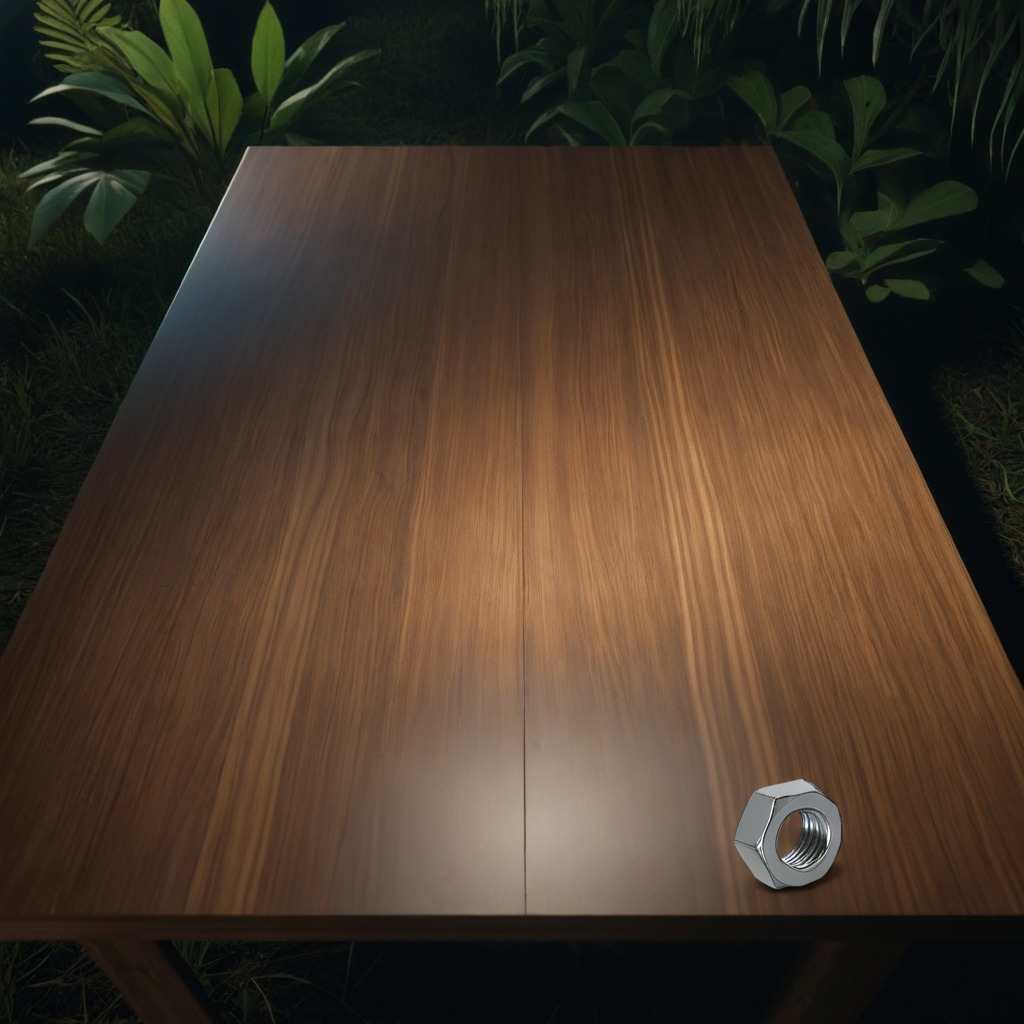
A metal nut lies on a wooden table inside a jungle field workshop tent at night dim ambient light soft shadows worn but